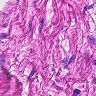
Metastatic tissue present: no